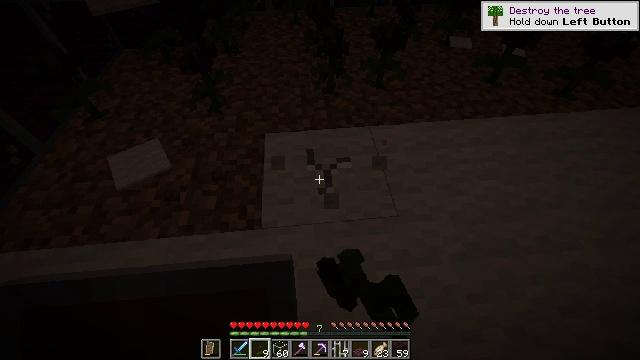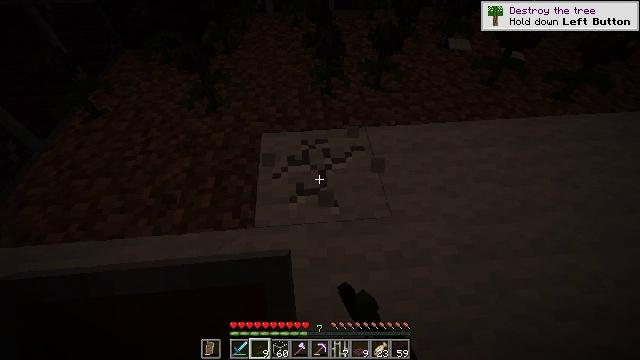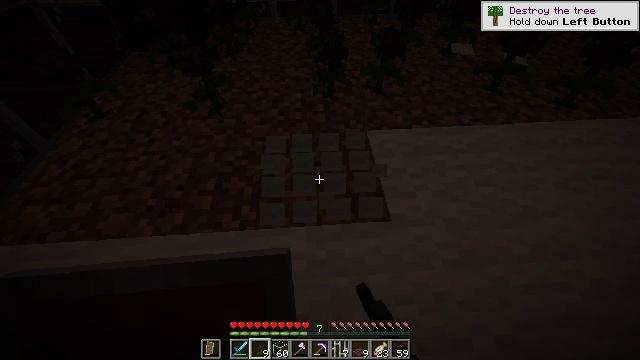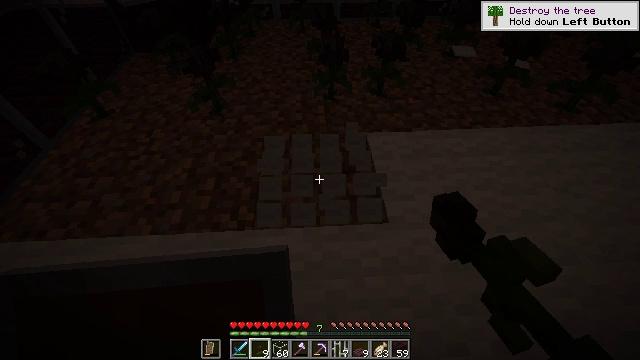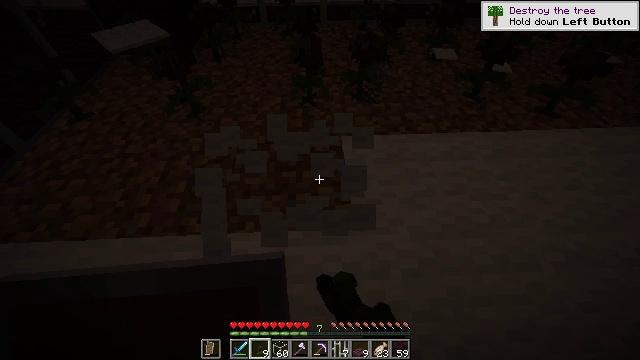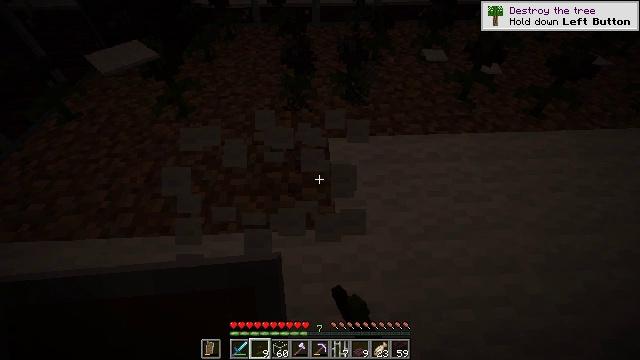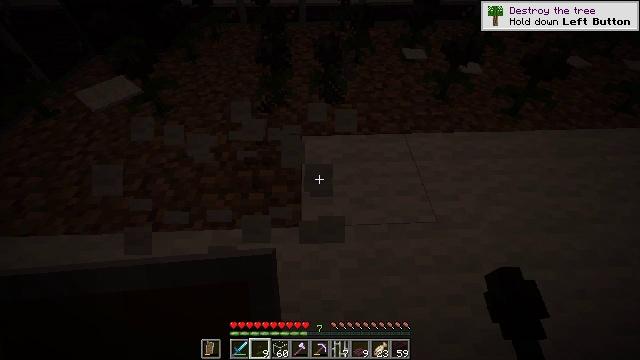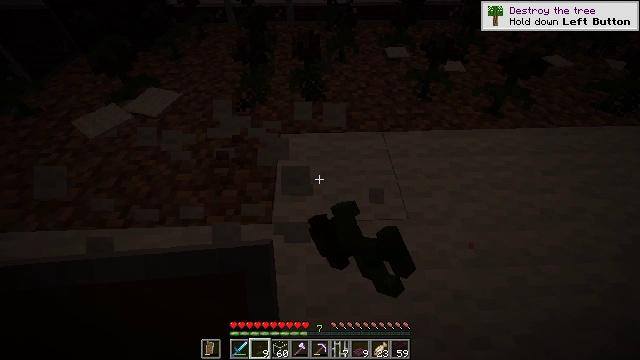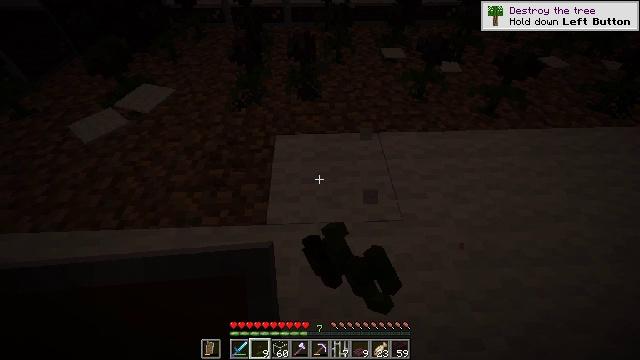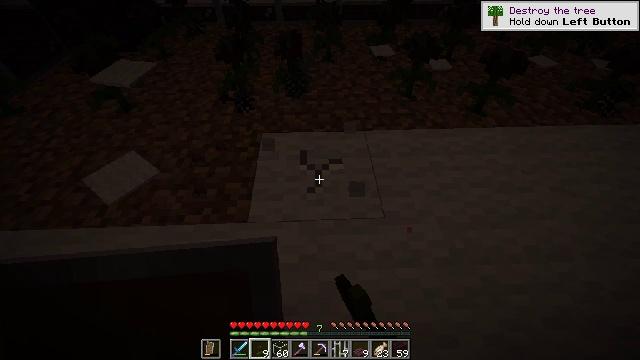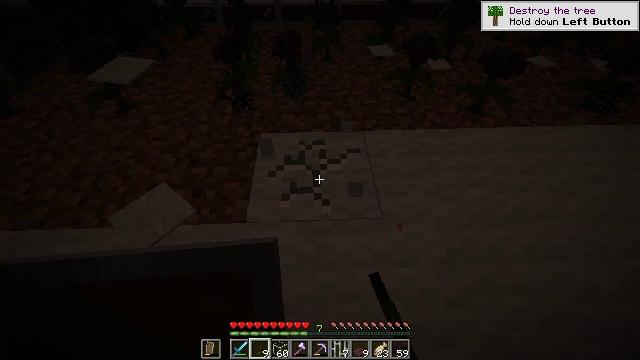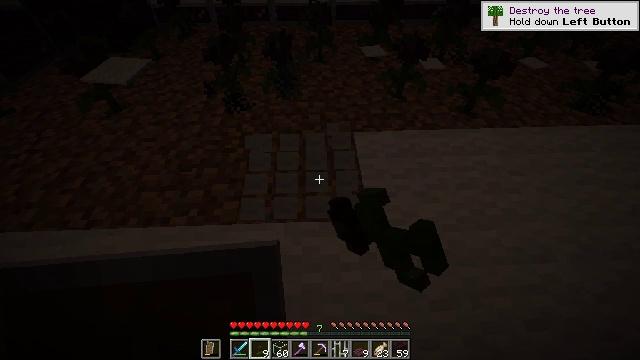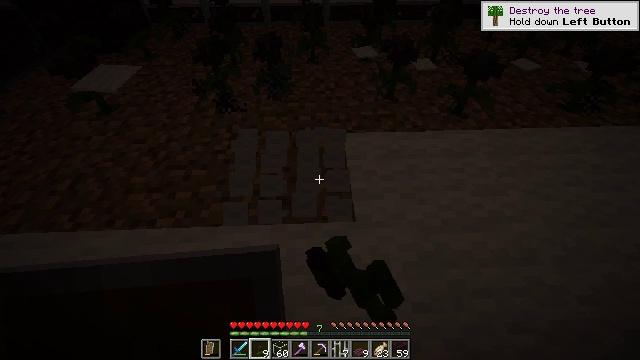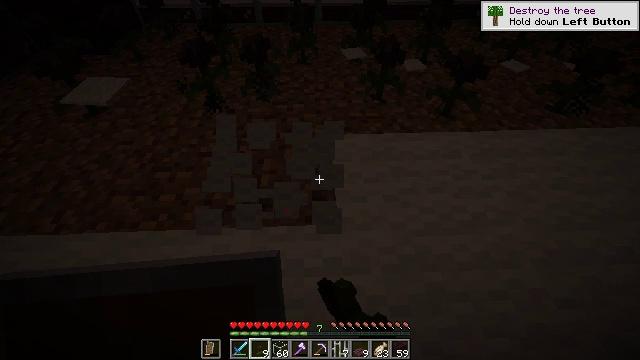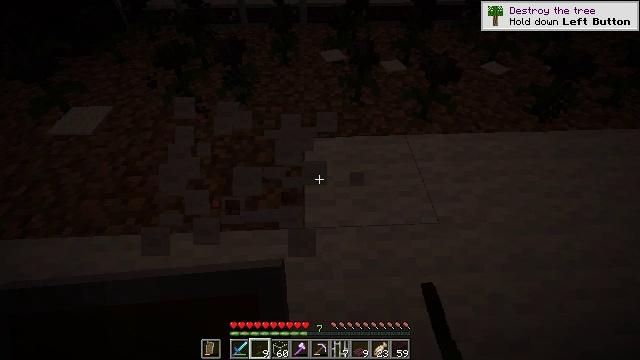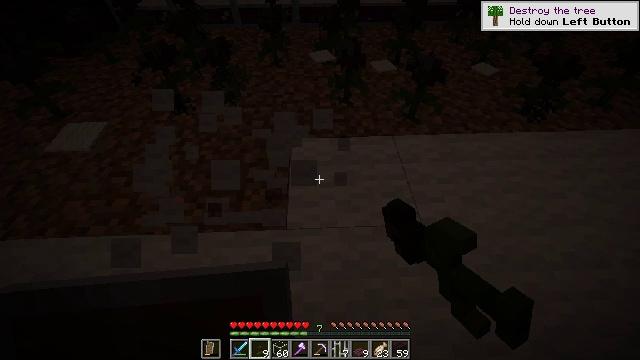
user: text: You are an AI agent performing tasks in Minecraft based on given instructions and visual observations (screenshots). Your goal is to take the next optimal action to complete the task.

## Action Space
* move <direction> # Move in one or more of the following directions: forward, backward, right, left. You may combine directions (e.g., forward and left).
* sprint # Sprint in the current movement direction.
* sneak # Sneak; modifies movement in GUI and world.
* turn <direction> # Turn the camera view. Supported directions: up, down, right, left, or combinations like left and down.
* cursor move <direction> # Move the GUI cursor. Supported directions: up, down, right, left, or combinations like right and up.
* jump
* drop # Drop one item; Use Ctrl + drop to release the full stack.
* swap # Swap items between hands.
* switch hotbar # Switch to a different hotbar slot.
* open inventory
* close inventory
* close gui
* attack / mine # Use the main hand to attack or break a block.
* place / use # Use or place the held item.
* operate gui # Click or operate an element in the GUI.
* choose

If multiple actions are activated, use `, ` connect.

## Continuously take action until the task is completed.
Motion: motion action
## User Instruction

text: Remove the white carpet from the floor.
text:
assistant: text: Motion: attack / mine
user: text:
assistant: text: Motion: attack / mine
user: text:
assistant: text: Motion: move right, attack / mine
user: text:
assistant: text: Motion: move right, attack / mine
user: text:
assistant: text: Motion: move right, attack / mine
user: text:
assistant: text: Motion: move right, attack / mine
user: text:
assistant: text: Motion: move right, attack / mine
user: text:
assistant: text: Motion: attack / mine
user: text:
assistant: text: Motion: attack / mine
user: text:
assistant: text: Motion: attack / mine
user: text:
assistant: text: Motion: move right, attack / mine
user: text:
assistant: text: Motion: move right, attack / mine
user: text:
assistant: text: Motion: move right, attack / mine
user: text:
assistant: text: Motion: move right, attack / mine
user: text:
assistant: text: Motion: move right, attack / mine
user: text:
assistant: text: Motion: attack / mine
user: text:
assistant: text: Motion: attack / mine
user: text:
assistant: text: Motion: attack / mine
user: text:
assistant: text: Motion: attack / mine
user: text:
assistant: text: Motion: move right, attack / mine
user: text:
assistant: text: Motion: move right, attack / mine
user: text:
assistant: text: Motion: move right, attack / mine
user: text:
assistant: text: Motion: move right, attack / mine
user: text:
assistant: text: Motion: move right, attack / mine
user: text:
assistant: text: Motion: attack / mine
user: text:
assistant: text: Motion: attack / mine
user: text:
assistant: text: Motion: attack / mine
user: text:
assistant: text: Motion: attack / mine
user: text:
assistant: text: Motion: move right, attack / mine
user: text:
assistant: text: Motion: move right, attack / mine